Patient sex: F
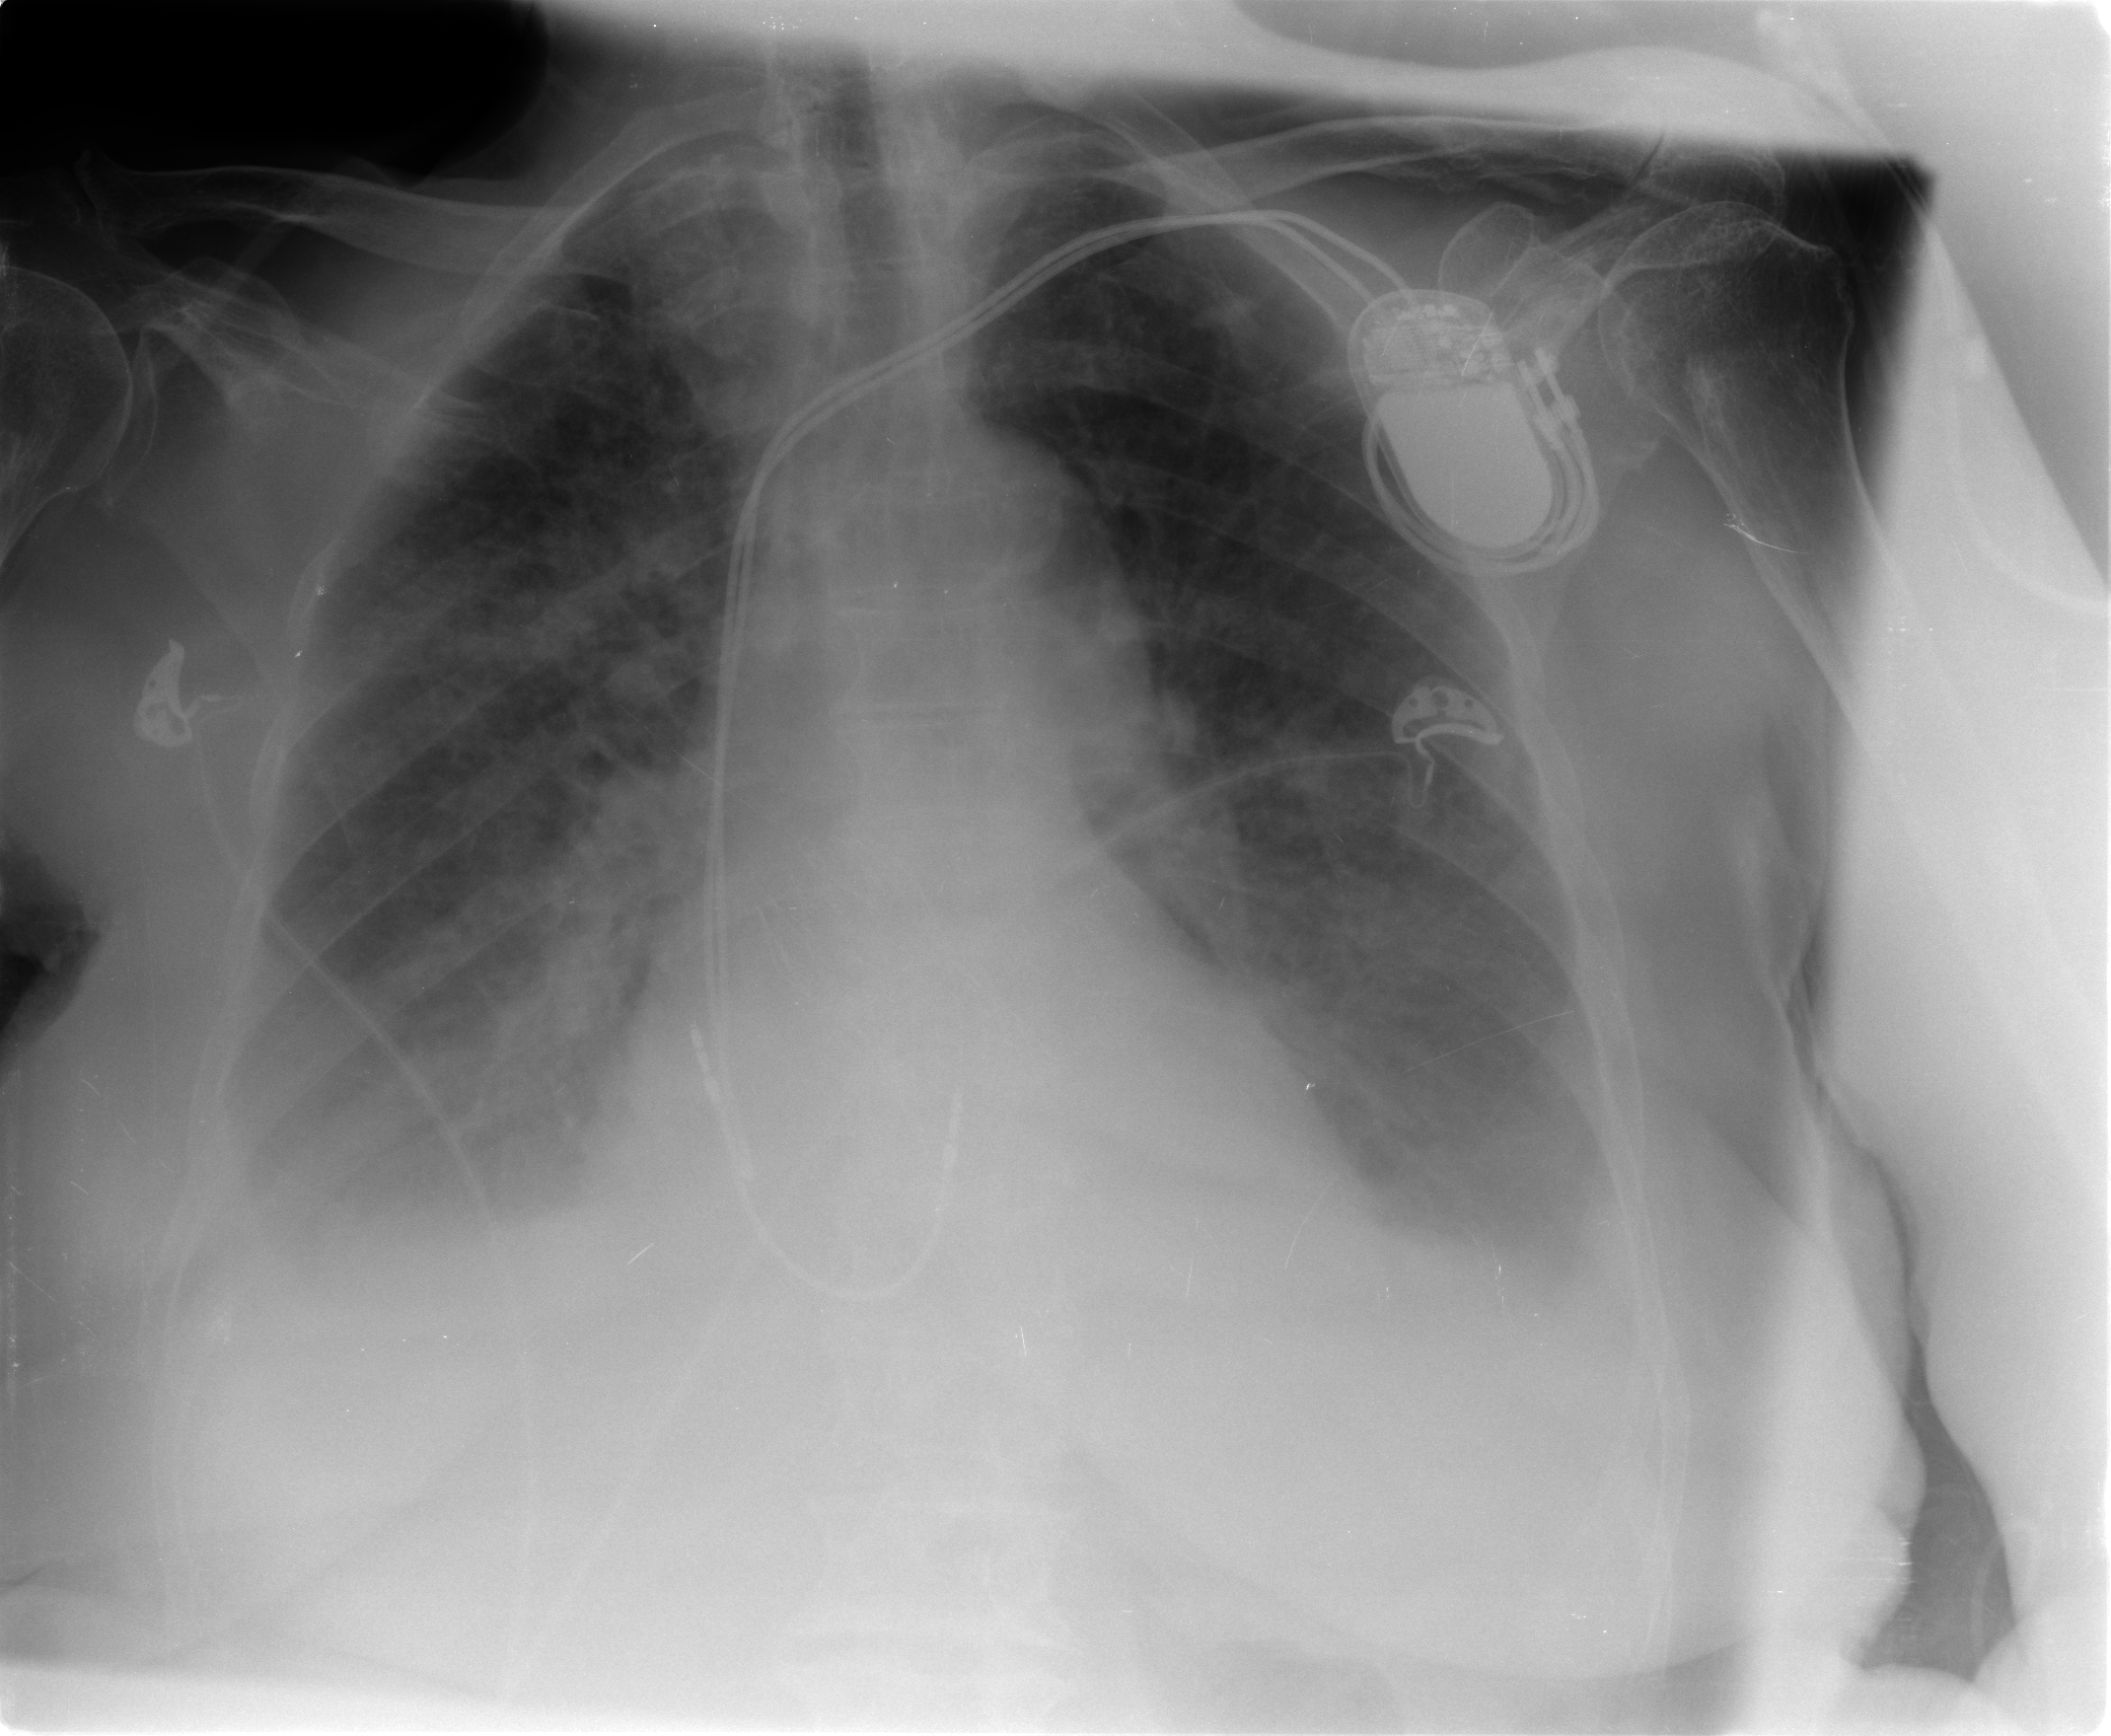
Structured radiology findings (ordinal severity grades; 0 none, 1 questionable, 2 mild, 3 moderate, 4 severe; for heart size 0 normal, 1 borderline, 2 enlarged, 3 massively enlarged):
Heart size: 0
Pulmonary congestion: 3
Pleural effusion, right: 3
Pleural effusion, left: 2
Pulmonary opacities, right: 2
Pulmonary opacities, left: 2
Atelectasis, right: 2
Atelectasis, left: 2